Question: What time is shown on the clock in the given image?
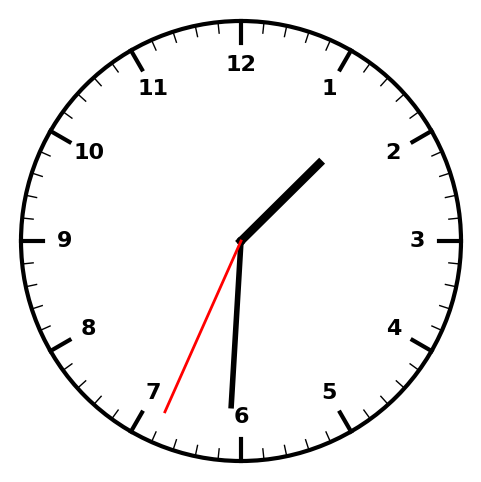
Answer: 01:30:34